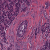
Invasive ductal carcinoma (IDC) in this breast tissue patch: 1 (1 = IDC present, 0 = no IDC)